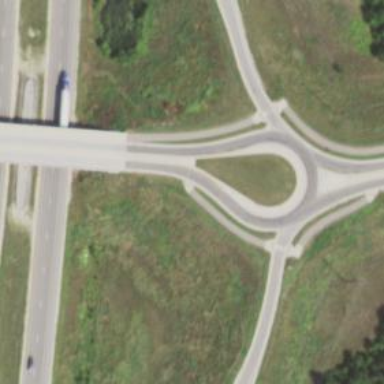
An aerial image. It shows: Tertiary road with asphalt surface leading to roundabout.